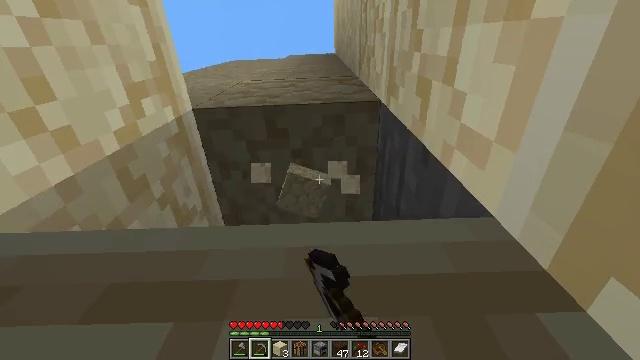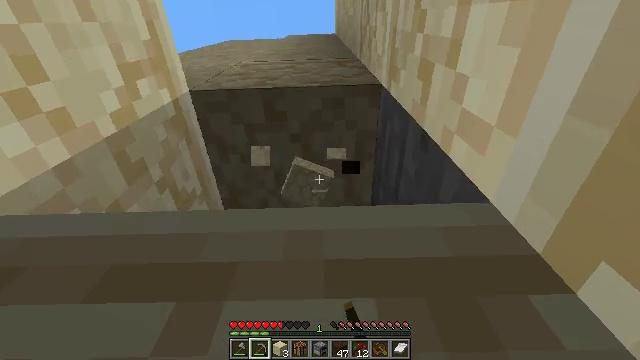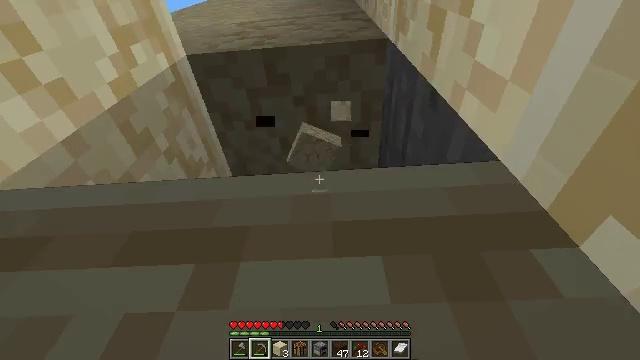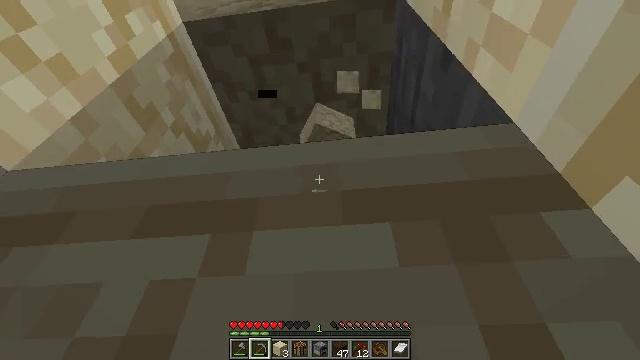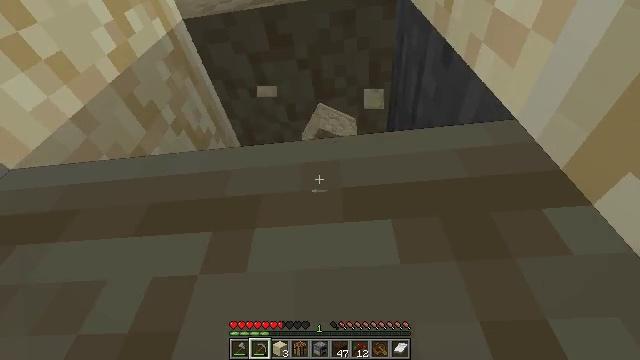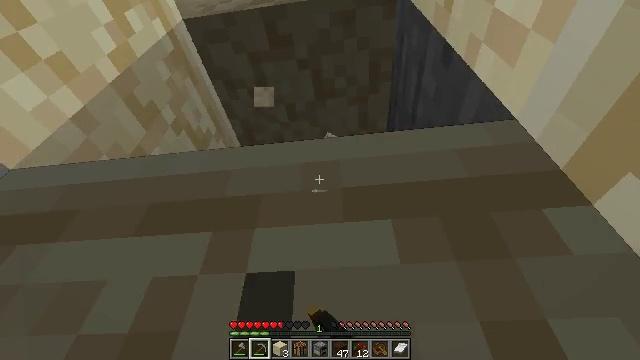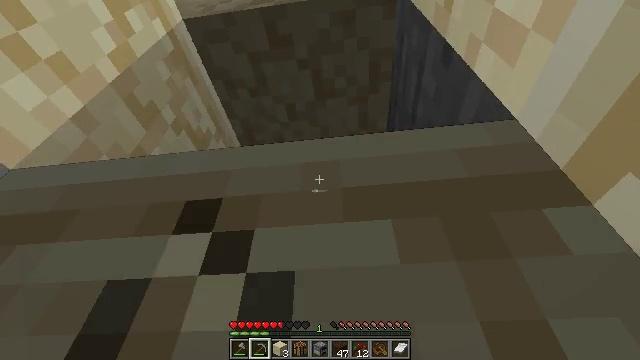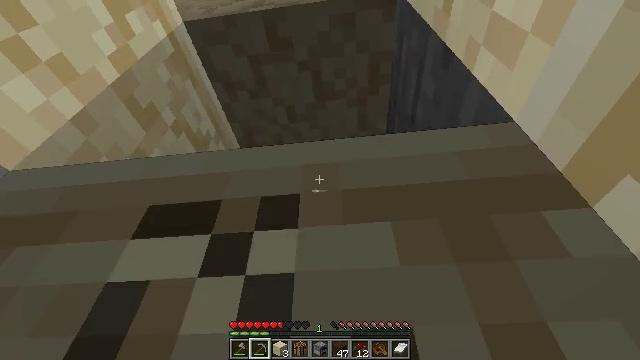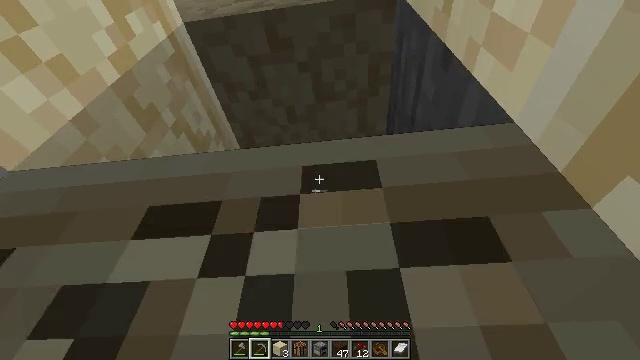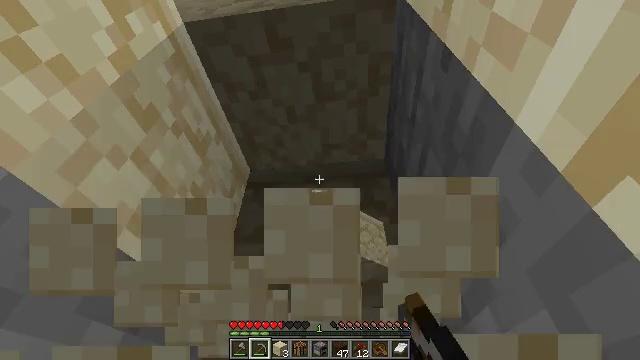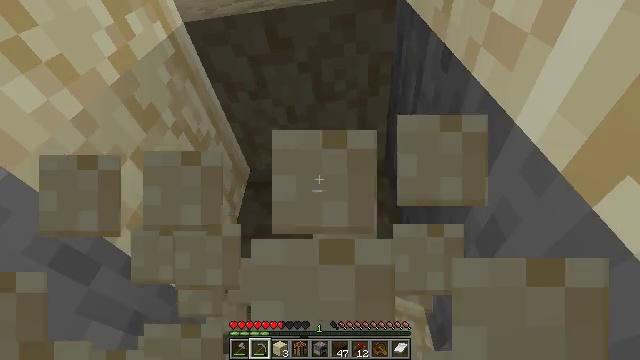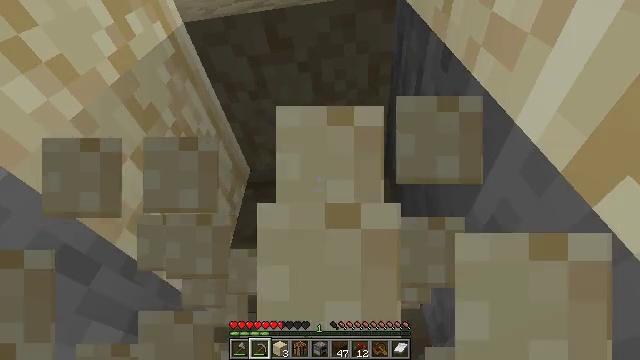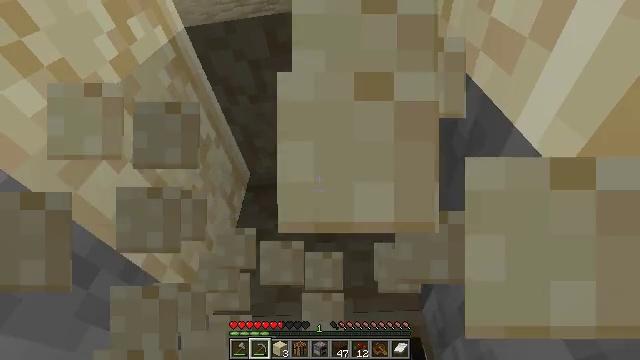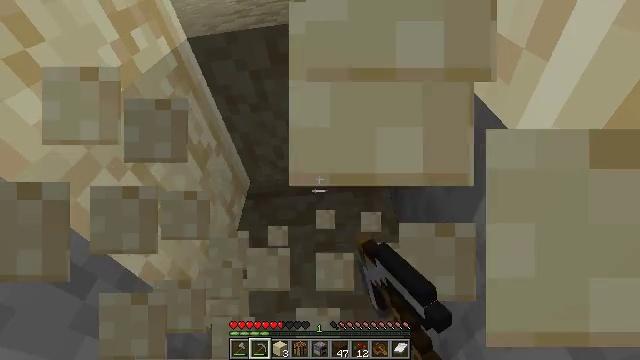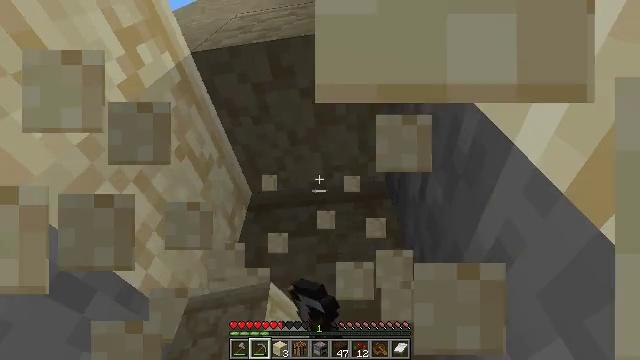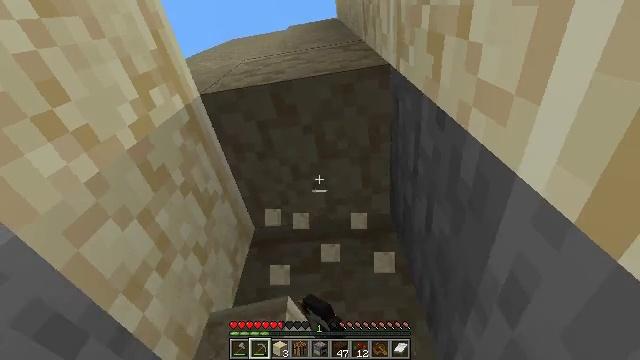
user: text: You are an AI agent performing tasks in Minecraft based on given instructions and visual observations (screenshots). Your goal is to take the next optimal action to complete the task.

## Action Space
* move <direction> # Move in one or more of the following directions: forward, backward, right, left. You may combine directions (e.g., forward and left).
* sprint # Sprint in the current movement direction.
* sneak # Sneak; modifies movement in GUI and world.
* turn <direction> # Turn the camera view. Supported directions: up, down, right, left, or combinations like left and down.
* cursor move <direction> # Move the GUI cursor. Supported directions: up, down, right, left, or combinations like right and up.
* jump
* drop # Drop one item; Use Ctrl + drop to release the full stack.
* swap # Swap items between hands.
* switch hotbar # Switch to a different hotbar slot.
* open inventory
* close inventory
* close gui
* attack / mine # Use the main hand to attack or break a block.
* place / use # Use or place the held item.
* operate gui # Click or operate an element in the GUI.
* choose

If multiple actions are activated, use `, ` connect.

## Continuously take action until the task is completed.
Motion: motion action
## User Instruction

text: Mine the sandstone block.
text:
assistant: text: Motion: turn down
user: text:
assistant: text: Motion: turn left and down
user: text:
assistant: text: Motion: turn left and down
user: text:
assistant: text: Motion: attack / mine
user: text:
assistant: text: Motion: attack / mine
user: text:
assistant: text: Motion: attack / mine
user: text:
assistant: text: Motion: attack / mine
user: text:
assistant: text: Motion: attack / mine
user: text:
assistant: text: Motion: attack / mine
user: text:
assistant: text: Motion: attack / mine
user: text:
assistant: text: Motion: attack / mine
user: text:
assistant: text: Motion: attack / mine
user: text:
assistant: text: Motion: turn up, attack / mine
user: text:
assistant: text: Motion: turn up, attack / mine
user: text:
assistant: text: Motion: turn left and up, attack / mine
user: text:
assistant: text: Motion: turn left and up
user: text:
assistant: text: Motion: turn left and up
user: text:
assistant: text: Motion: attack / mine
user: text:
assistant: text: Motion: attack / mine
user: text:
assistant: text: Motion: attack / mine
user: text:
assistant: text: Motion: attack / mine
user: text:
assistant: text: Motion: attack / mine
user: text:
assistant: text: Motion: attack / mine
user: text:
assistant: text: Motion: attack / mine
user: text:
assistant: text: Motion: attack / mine
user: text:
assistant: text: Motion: attack / mine
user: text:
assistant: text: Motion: attack / mine
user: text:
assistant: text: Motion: attack / mine
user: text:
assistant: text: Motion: attack / mine
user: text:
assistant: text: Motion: attack / mine